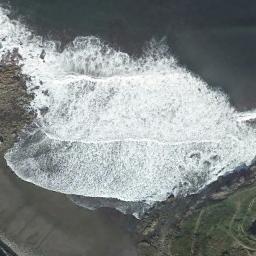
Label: beach